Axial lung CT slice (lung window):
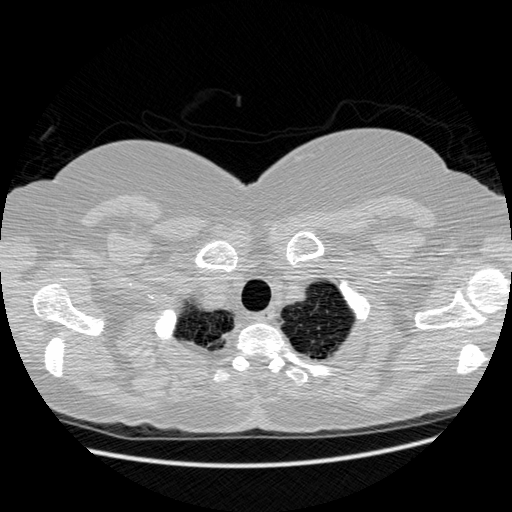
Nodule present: no